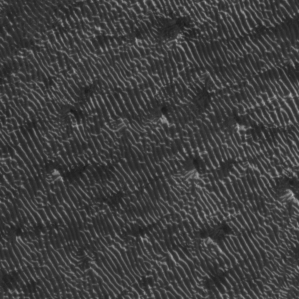
Label: frost